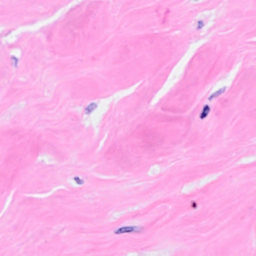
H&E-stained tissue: Breast